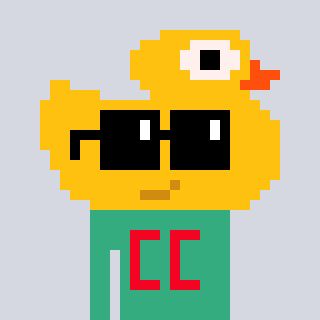
a pixel art character with square black sunglasses, a ducky-shaped head and a teal-colored body on a cool background